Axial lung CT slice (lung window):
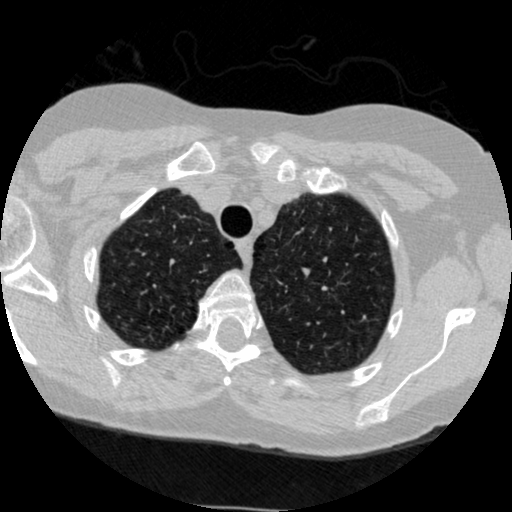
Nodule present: no